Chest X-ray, PA view. Patient: 50 years old, sex F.
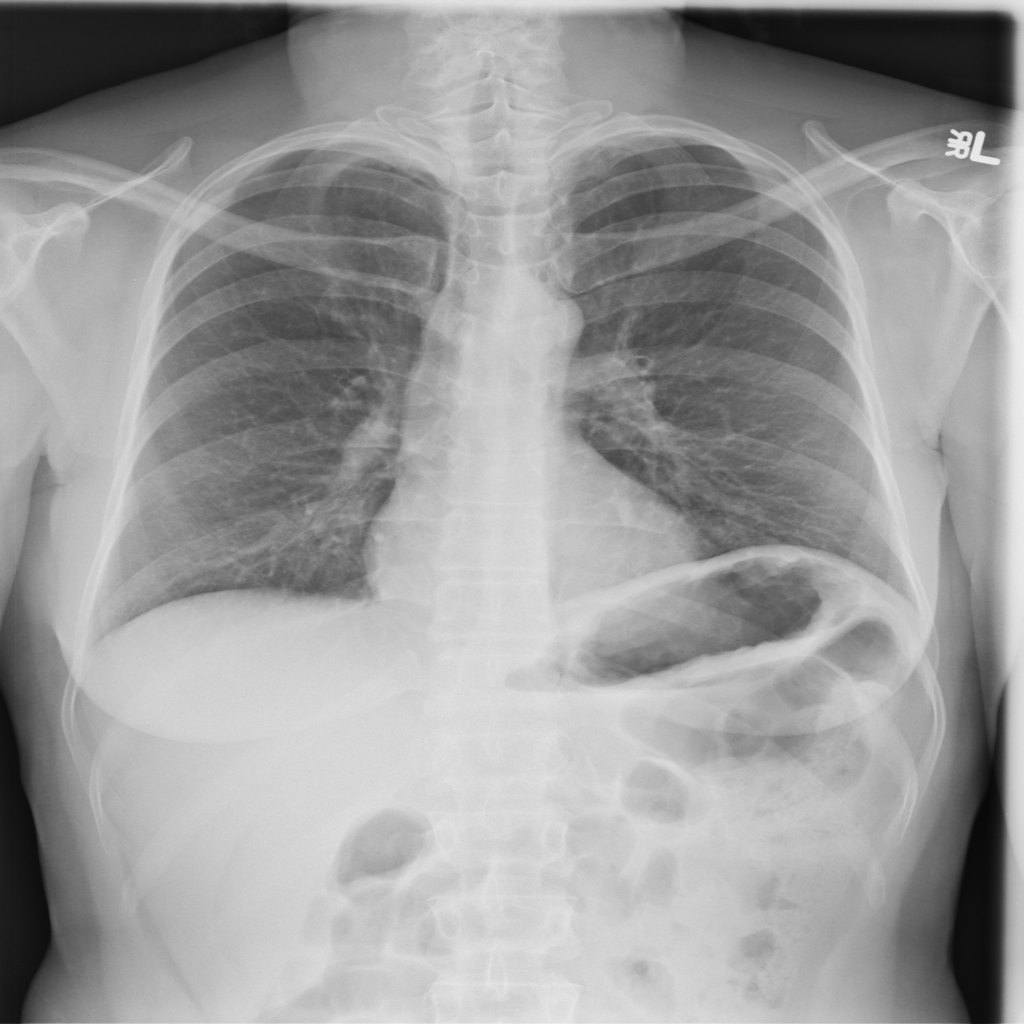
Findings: No Finding